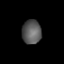
Tissue: lung
Cell type: T cells
Senescence score: 0.2119
Nuclear area (px): 457
Mean DAPI intensity: 88.674